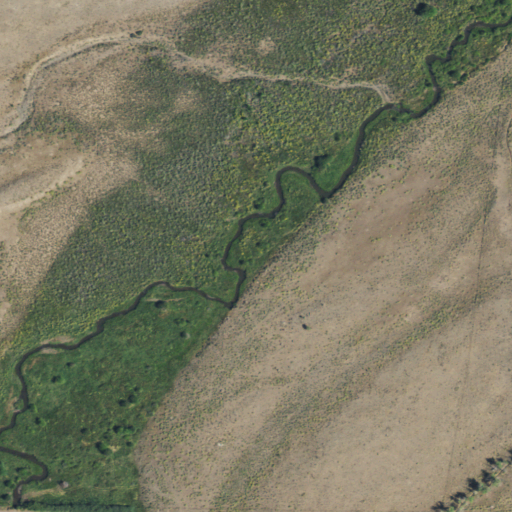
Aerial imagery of valley in Colorado named La Jara Canyon containing shrub, herbaceous wetlands, grassland, and woody wetlands